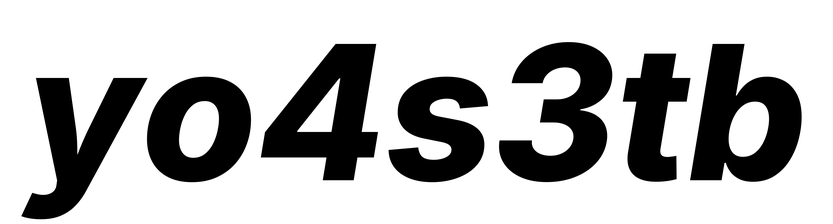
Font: Inter-Italic_ExtraBold_Italic